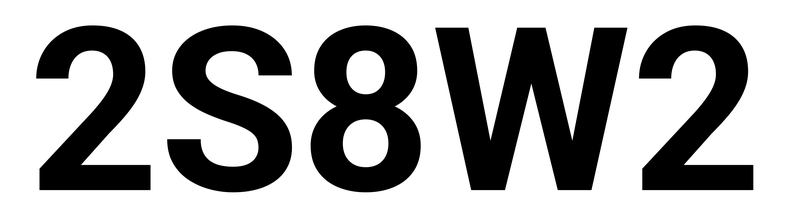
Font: Roboto_Bold